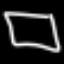
Label: square